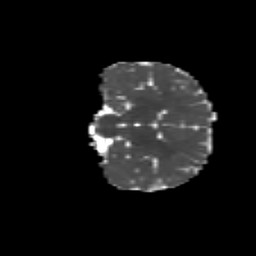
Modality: MD
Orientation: coronal
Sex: male
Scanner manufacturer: siemens
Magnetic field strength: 3 T
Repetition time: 5 s
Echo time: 0.071 s